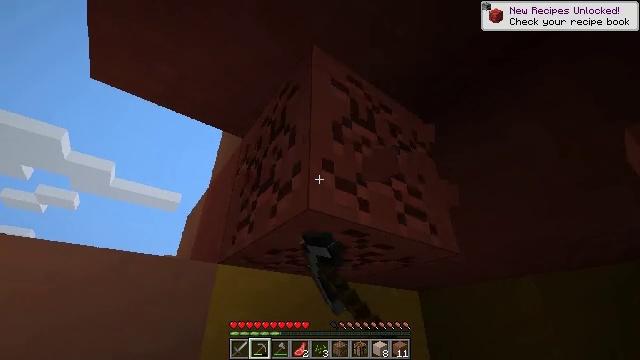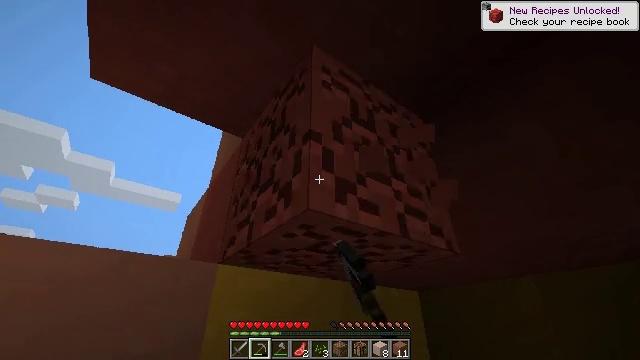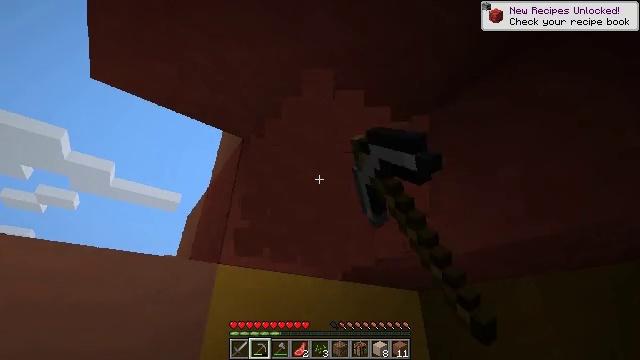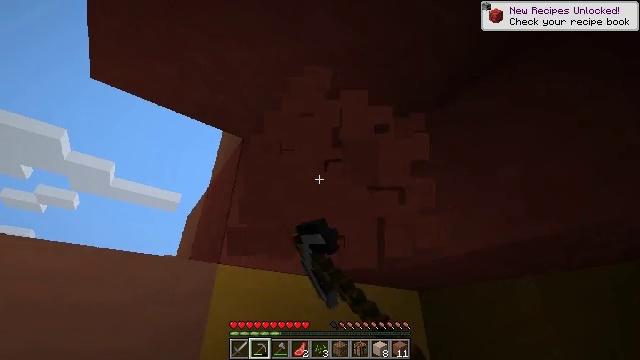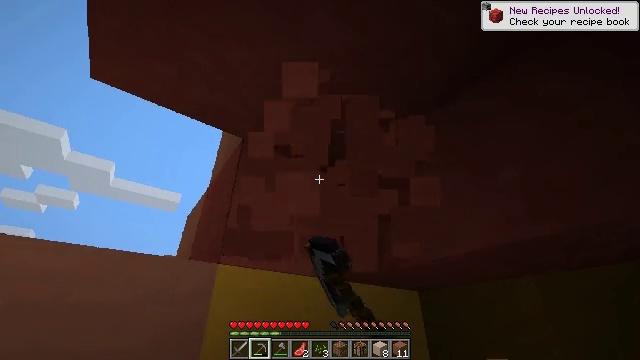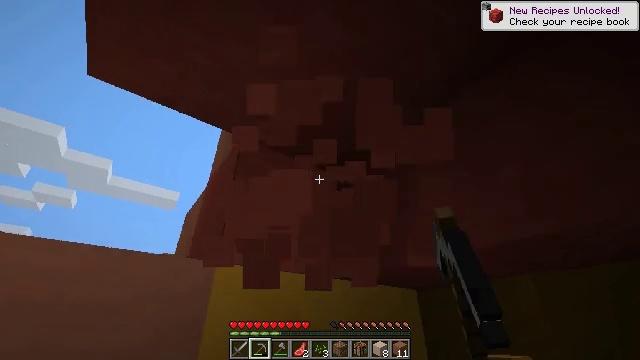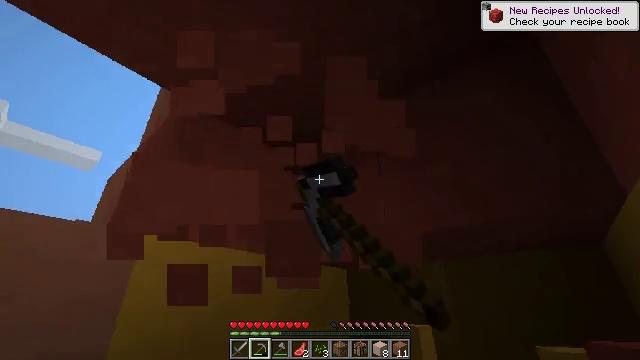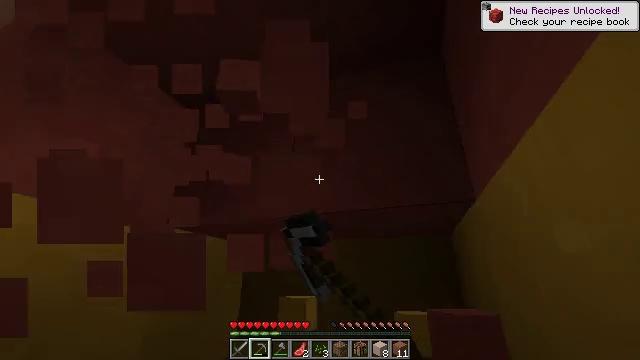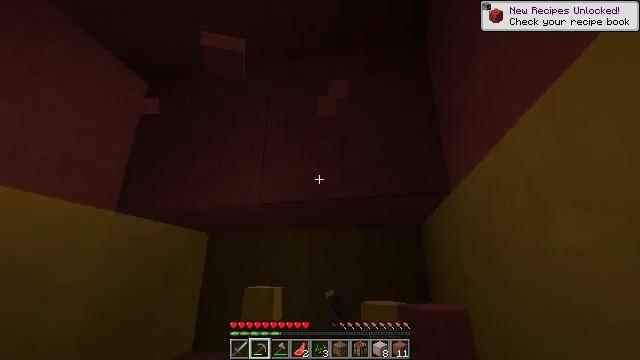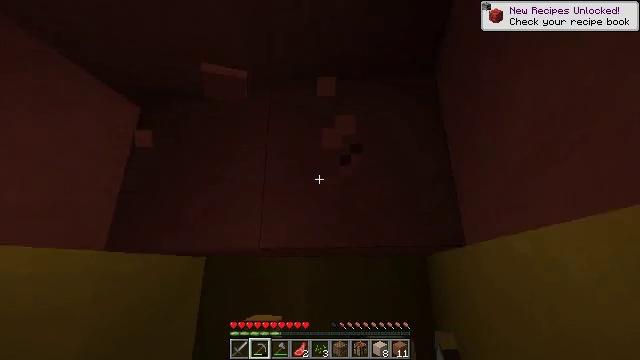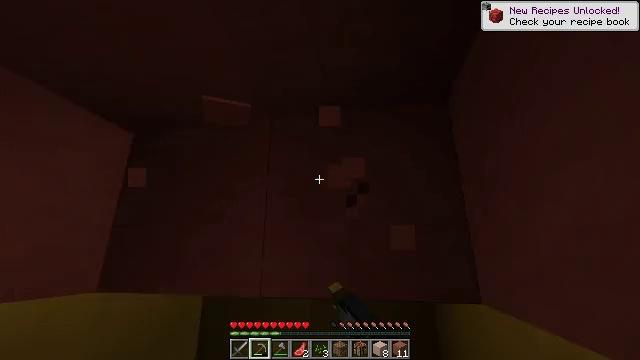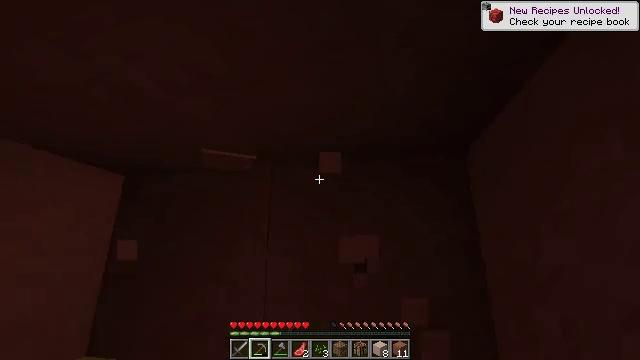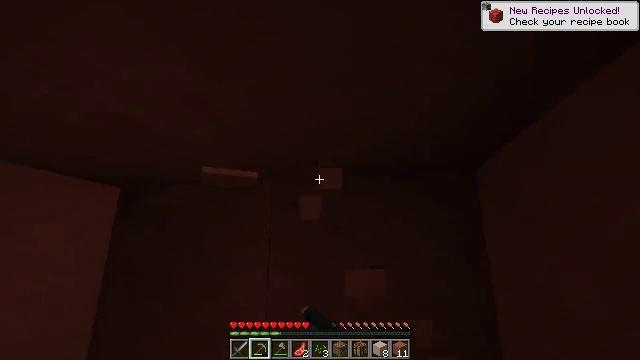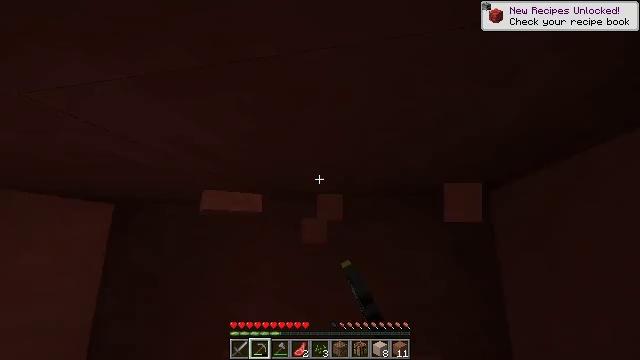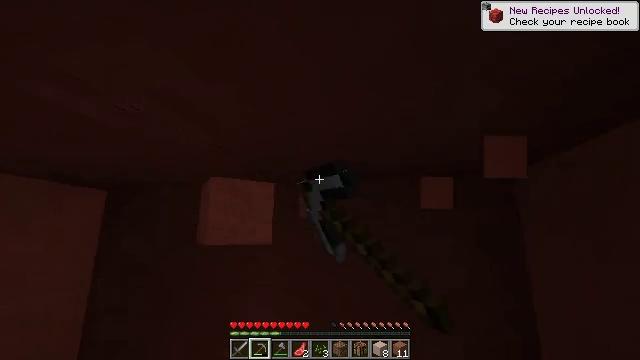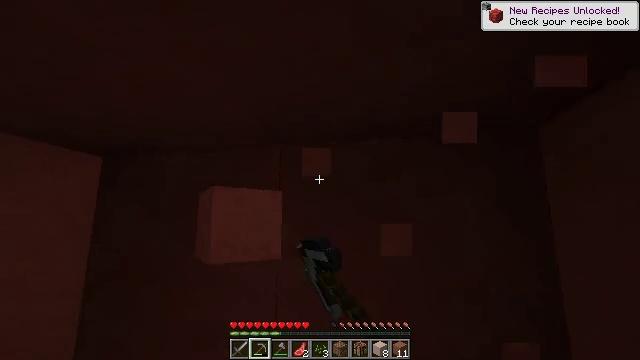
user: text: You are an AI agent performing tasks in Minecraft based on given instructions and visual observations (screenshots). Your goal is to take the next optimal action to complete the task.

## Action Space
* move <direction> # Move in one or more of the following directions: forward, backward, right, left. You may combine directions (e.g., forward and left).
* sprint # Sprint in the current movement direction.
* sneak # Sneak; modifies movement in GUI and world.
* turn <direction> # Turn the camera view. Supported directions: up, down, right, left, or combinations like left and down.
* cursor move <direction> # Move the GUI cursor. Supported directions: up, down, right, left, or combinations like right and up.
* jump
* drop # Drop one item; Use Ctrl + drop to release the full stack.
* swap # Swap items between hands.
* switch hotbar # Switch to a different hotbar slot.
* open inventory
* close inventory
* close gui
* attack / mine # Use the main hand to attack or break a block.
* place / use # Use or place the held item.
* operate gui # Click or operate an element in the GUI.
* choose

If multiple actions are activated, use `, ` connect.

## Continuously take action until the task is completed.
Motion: motion action
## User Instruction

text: Harvest red terracotta.
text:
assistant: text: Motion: attack / mine
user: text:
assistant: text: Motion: attack / mine
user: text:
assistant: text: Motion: attack / mine
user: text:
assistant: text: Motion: attack / mine
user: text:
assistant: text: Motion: attack / mine
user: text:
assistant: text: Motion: turn right and down, attack / mine
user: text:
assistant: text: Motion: move forward, turn right and down, attack / mine
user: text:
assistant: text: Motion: move forward, turn right and down, attack / mine
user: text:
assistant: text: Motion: move forward, attack / mine, jump
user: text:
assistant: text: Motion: move forward, turn down, attack / mine, jump
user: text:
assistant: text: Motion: move forward, attack / mine, jump
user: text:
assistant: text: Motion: move forward, turn down, attack / mine, jump
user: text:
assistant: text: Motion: move forward, turn down, attack / mine, jump
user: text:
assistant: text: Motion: move forward, turn down, attack / mine
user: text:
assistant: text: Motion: move forward, turn down, attack / mine
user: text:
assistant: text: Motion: move forward, turn left and down, attack / mine
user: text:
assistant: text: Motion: move forward, turn down, attack / mine
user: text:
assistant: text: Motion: turn down, attack / mine
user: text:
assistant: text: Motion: turn down, attack / mine
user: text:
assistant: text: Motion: attack / mine
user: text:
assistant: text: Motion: attack / mine
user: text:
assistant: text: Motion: attack / mine
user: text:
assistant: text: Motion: attack / mine
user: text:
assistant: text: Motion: attack / mine
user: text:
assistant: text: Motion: attack / mine
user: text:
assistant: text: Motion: attack / mine
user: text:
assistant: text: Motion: attack / mine
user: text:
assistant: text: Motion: turn left, attack / mine
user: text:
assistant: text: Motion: turn left and down, attack / mine
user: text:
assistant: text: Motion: turn left and down, attack / mine